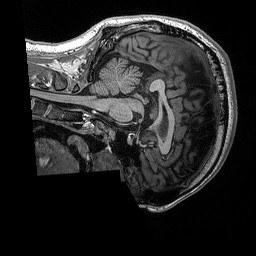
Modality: T1w
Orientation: sagittal
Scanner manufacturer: siemens
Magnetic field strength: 3 T
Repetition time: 2.3 s
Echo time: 0.00298 s